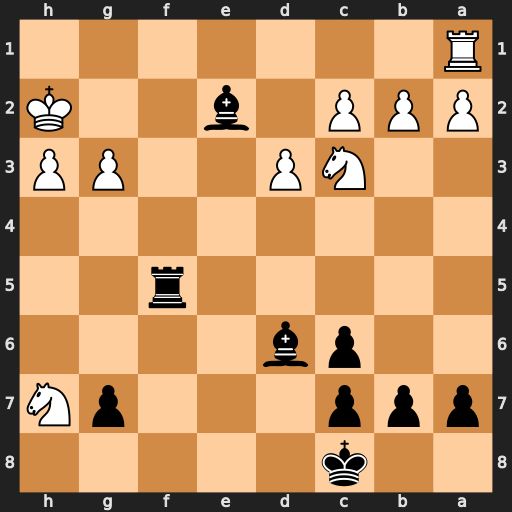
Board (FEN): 2k5/ppp3pN/2pb4/5r2/8/2NP2PP/PPP1b2K/R7
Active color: b
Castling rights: -
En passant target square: -
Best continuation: Rf2+ Kg1 Bc5